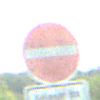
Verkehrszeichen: VerbotDerEinfahrt
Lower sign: SonstigeFahrzeugePersonengruppenFrei3
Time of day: MorningAfternoon
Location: Outdoor (Nature)
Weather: PartlyCloudy
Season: NotSpecified
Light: Natural